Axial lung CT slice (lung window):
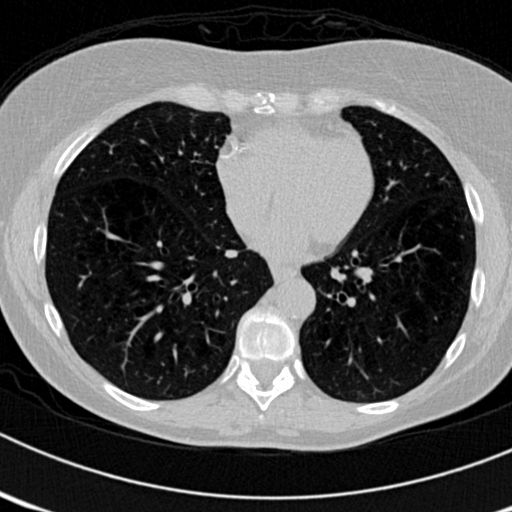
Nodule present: no